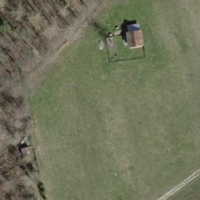
EUNIS habitat code: 52
Species observed at this site:
Primula veris